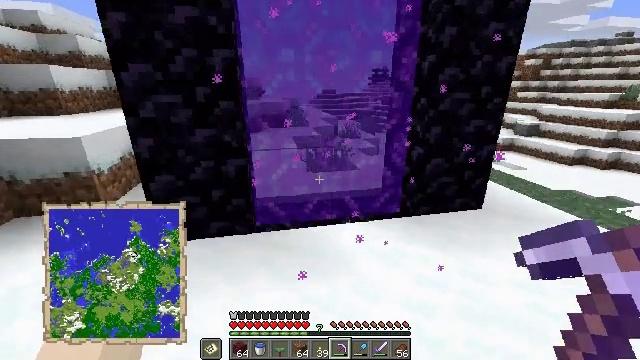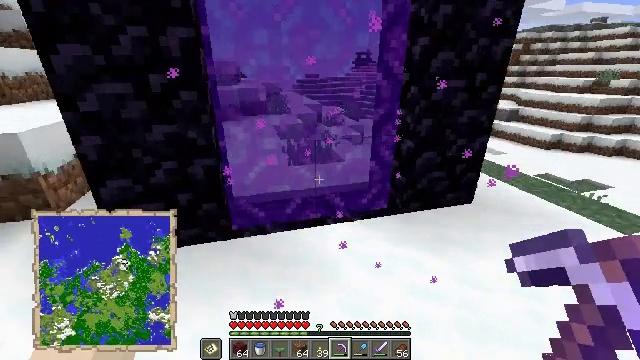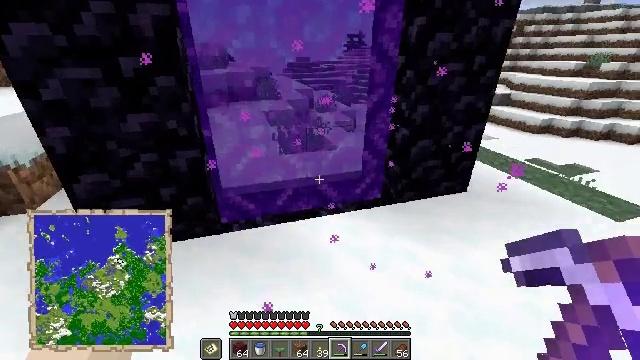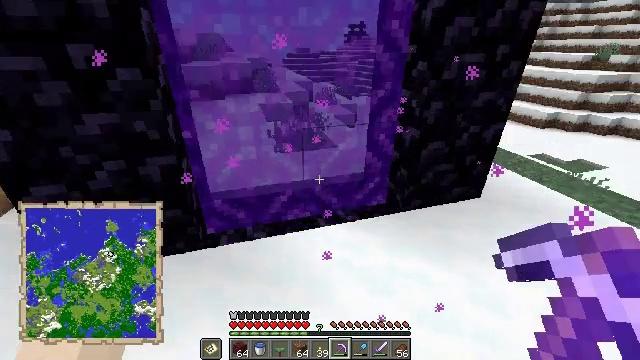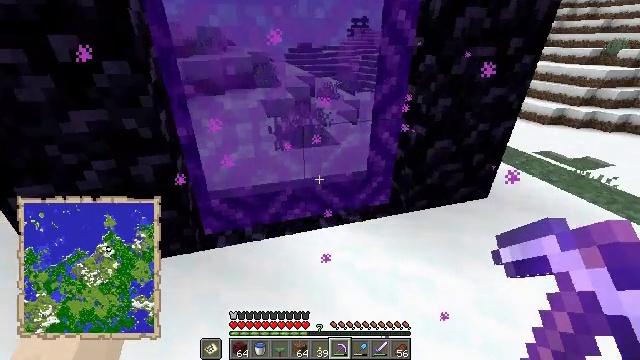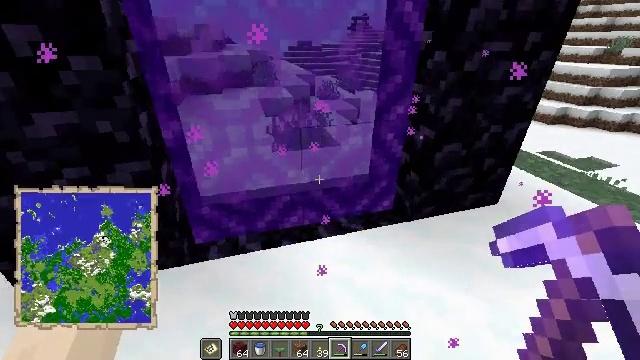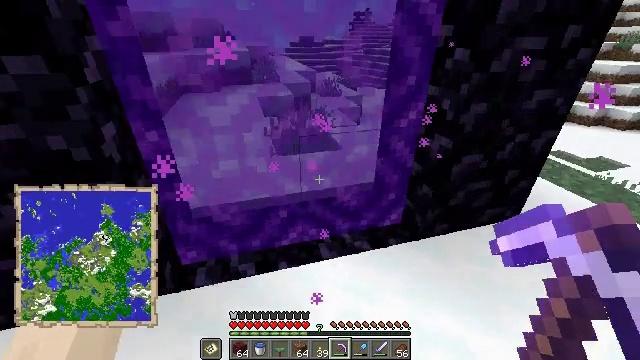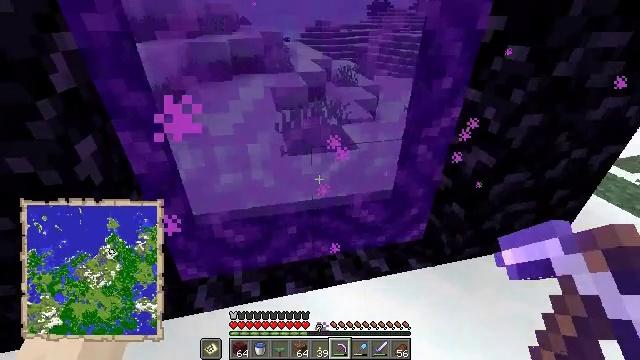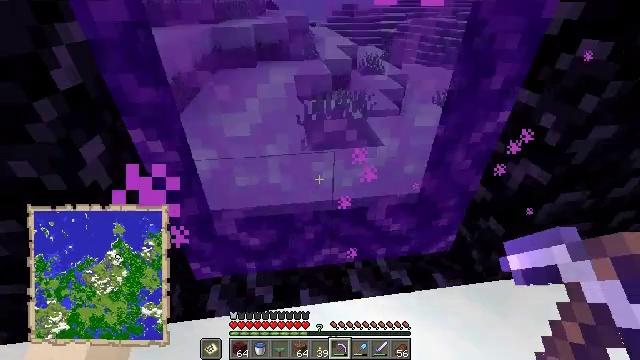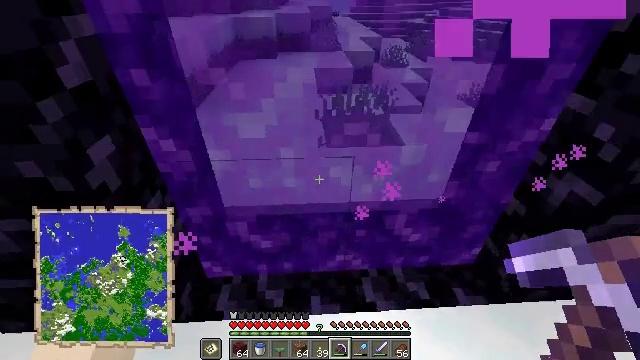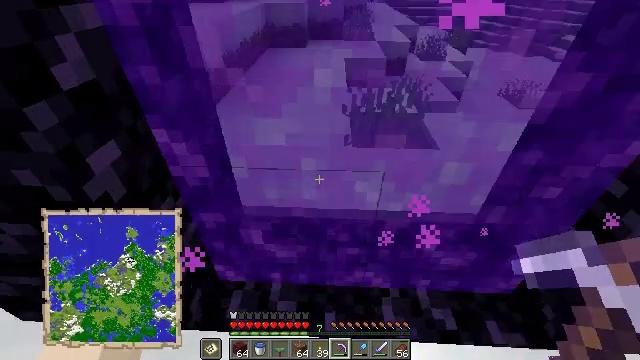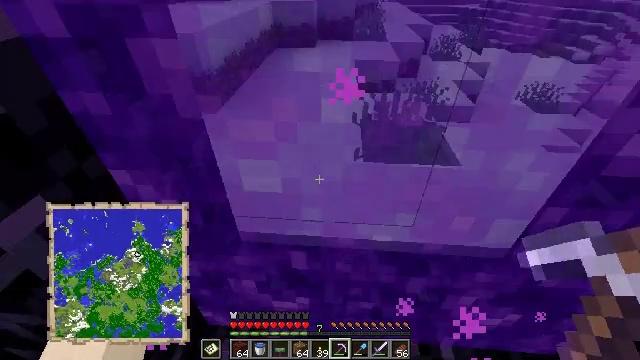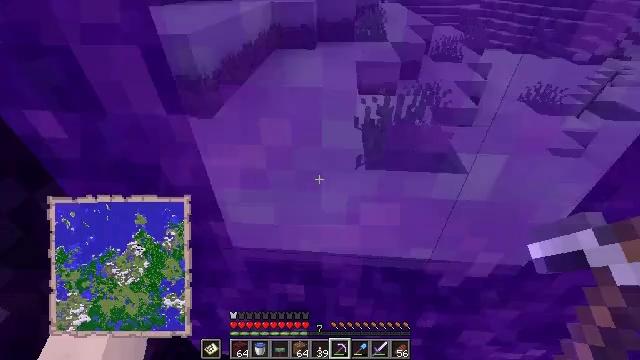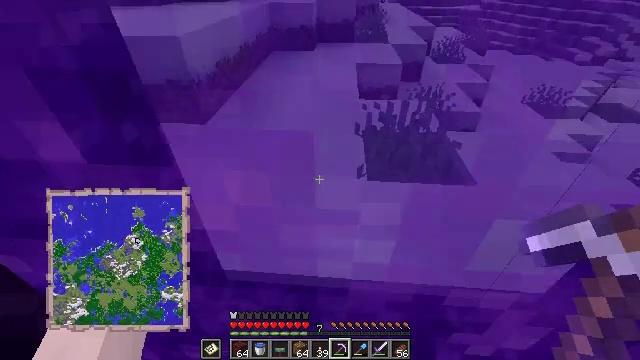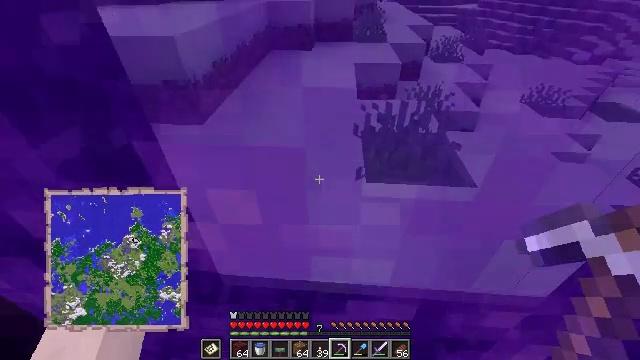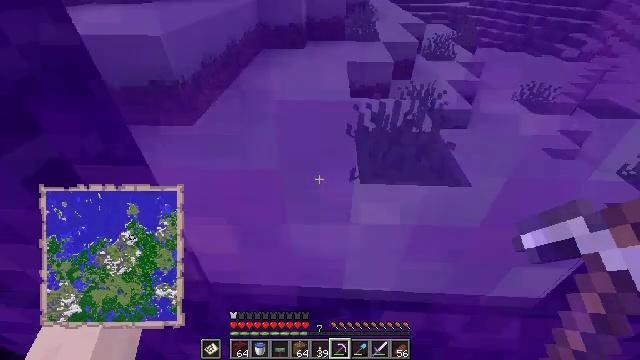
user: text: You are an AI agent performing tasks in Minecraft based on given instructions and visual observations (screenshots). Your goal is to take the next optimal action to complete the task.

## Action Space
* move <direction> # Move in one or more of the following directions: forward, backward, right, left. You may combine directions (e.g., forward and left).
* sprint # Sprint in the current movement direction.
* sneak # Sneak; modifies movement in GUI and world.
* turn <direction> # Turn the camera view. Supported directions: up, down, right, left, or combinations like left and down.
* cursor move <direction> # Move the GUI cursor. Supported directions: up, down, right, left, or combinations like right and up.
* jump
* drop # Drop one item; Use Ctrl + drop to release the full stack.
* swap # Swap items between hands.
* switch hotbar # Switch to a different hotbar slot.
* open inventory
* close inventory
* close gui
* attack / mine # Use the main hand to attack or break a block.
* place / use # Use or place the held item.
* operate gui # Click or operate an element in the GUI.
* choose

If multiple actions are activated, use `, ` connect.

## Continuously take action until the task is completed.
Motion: motion action
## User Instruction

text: Mine the tough obsidian.
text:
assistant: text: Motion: move forward, turn right and down
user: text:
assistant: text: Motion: move forward, turn right and down
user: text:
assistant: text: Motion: move forward, turn down
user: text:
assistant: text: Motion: move forward, turn down
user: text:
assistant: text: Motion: move forward
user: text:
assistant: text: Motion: move forward
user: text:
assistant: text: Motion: move forward, turn left and down
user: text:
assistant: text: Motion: move forward, turn left and down
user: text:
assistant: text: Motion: move forward, turn left and down
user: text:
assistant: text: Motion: move forward, turn left and down
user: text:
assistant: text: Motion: move forward, turn left
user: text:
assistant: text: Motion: move forward
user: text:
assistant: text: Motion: no_op
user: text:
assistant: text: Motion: no_op
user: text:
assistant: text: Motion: turn right
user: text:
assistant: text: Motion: turn right
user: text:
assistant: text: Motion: turn right
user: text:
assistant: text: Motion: turn right
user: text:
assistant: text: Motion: no_op
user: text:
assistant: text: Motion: no_op
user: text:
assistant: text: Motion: no_op
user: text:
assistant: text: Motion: no_op
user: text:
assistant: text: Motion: no_op
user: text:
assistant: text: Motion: no_op
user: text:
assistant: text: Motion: no_op
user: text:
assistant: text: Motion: no_op
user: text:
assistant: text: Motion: no_op
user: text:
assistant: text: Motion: no_op
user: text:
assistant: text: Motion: no_op
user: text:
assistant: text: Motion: no_op